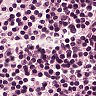
Metastatic tissue present: no